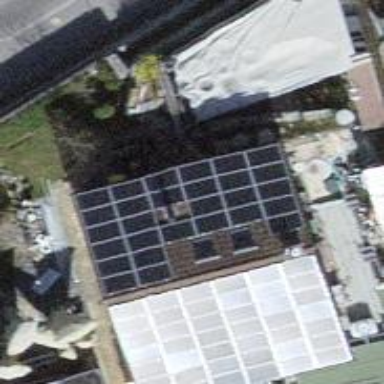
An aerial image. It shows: Solar photovoltaic panel generator.